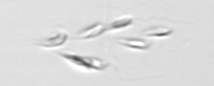
Label: Dinobryon